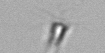
Label: Calciopappus